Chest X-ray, AP view. Patient: 65 years old, sex F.
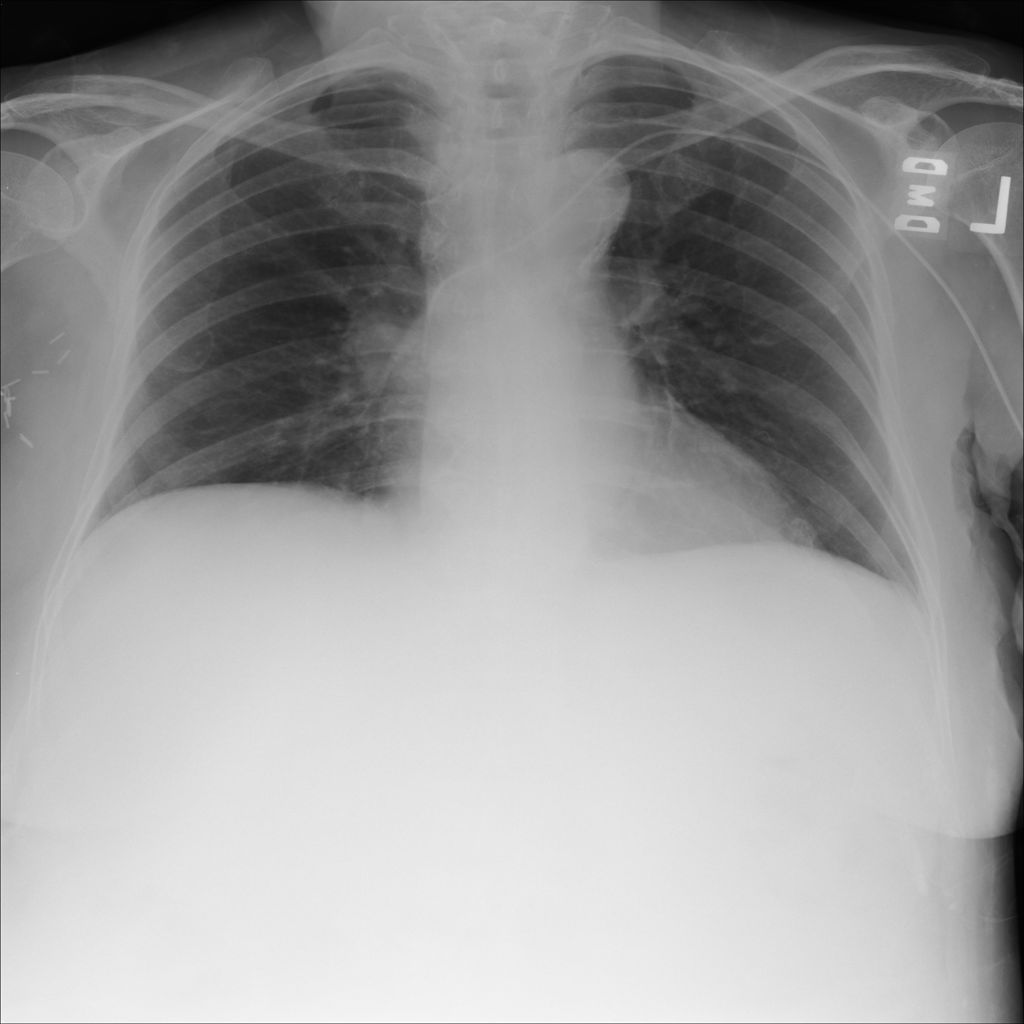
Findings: No Finding